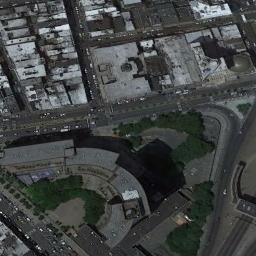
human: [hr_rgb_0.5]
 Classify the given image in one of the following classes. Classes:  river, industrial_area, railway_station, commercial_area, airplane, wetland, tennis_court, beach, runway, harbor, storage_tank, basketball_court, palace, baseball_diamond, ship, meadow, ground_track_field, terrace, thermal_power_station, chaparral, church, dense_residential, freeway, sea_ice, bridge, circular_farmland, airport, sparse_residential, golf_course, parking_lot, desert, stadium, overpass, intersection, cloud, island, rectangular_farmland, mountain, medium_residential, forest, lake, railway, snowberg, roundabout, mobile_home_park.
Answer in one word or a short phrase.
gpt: commercial_area